Interaction volume radius: 10 \u00c5
Interaction volume height: 10 \u00c5
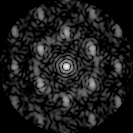
Disorder parameter: 0.4795